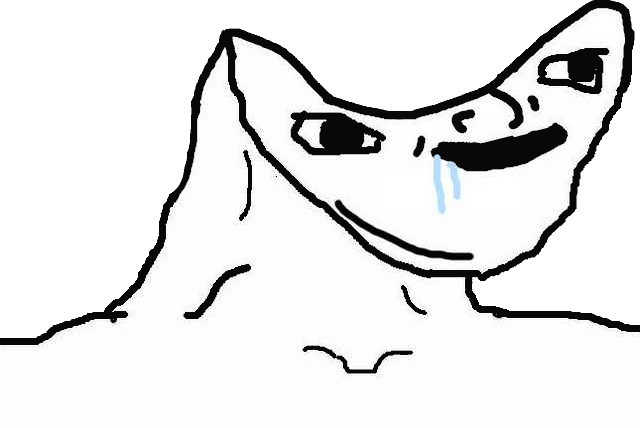
Label: 5_Brainlet